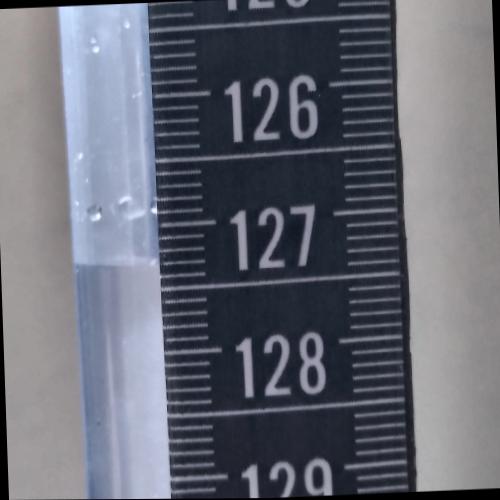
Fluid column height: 127.3 cm